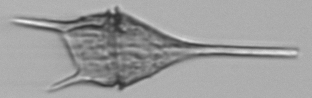
Label: Tripos_lineatus